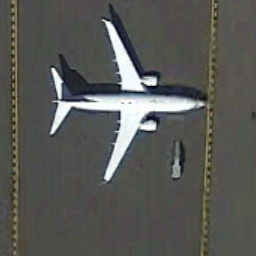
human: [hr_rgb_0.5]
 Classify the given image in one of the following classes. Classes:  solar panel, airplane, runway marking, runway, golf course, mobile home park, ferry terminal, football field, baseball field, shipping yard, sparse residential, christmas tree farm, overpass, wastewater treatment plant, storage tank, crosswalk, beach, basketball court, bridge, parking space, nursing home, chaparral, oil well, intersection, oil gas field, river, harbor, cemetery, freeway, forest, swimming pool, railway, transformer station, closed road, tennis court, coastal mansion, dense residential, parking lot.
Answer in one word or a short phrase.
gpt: airplane